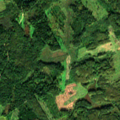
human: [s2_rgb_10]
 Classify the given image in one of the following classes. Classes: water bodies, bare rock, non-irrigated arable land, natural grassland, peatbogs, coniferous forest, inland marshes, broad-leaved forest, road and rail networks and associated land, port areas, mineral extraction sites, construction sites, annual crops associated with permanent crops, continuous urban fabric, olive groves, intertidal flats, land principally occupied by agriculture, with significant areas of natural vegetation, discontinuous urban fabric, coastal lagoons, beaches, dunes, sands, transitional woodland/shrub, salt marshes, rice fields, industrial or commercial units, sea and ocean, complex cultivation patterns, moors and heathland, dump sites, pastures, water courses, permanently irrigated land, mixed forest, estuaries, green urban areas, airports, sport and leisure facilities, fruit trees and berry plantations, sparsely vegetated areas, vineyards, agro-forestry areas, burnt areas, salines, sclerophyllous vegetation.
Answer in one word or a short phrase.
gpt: pastures, land principally occupied by agriculture, with significant areas of natural vegetation, broad-leaved forest, transitional woodland/shrub